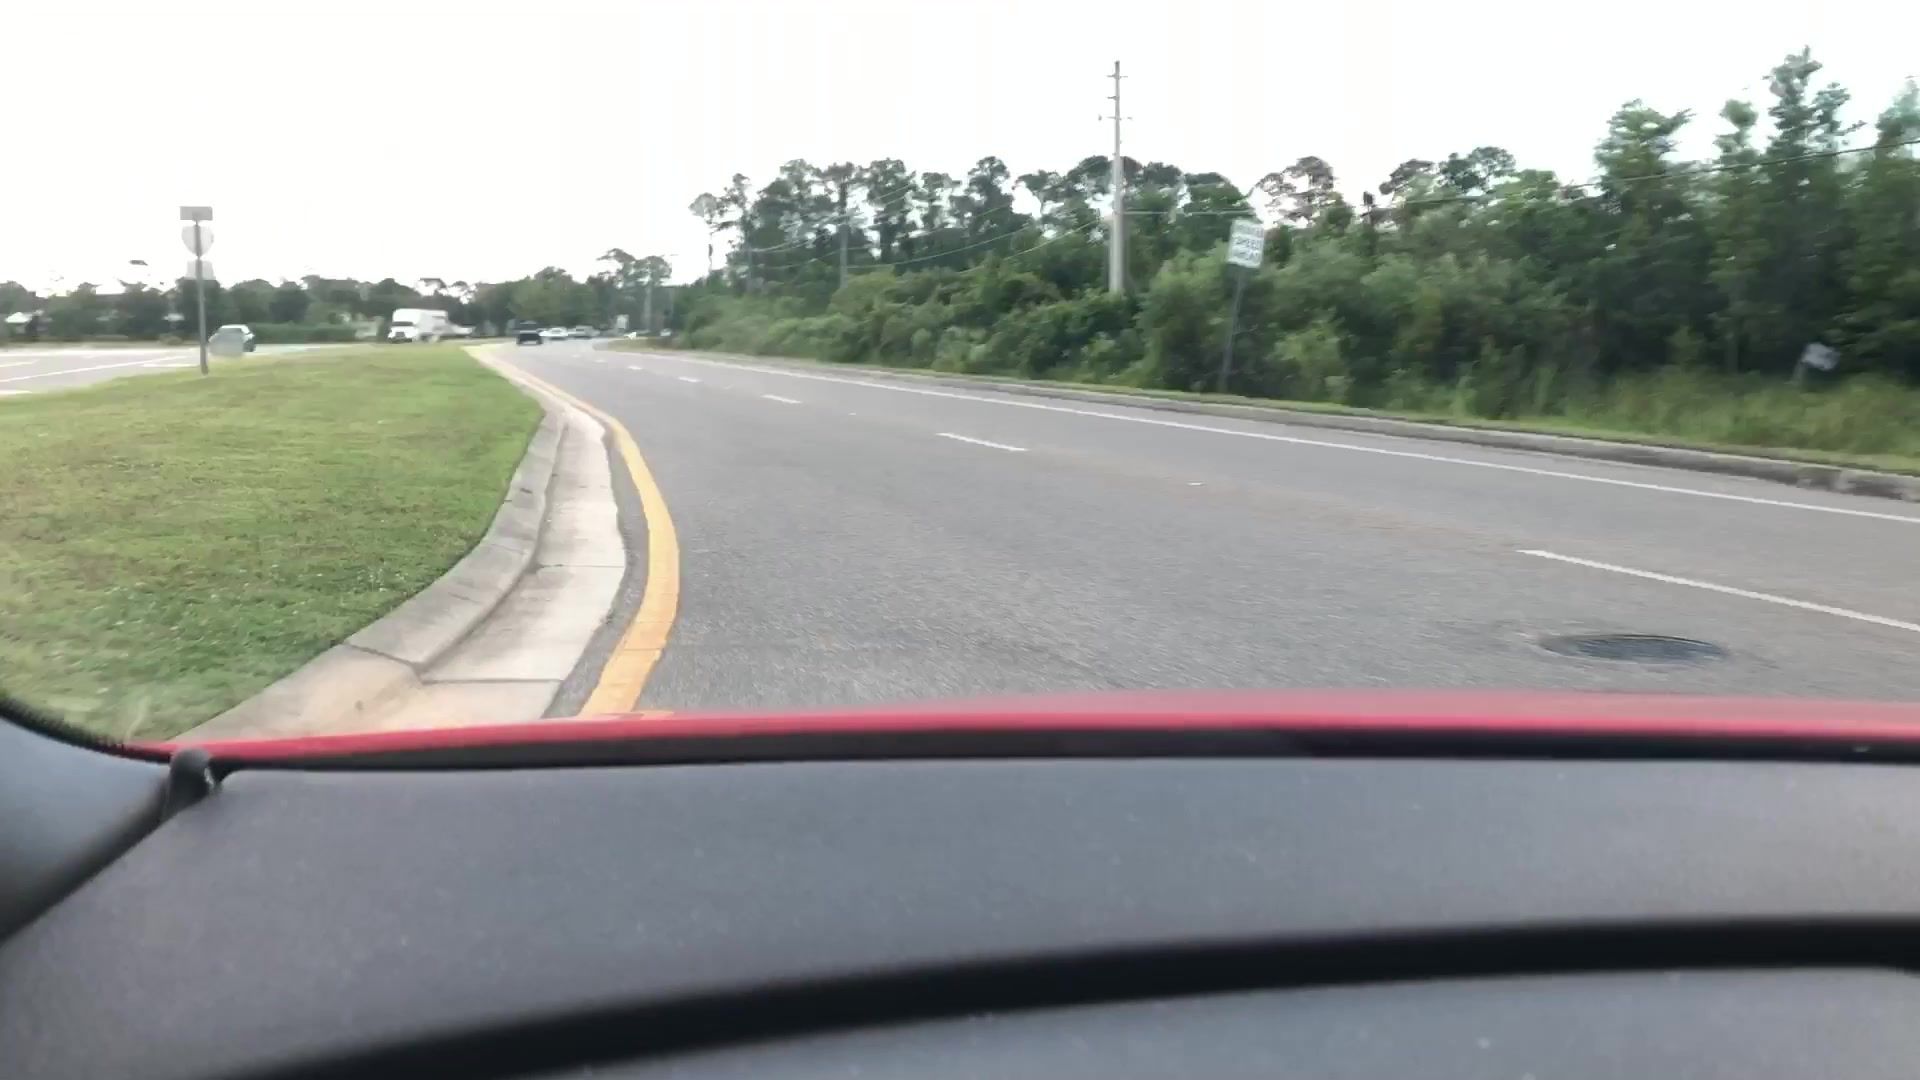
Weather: clear
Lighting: day
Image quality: slightly poor
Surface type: driving surface
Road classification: service, tertiary
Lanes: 1
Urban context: low density rural
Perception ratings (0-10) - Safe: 3.58, Lively: 3.85, Beautiful: 5.16, Boring: 4.86, Depressing: 5.35, Wealthy: 2.35